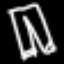
Label: pants